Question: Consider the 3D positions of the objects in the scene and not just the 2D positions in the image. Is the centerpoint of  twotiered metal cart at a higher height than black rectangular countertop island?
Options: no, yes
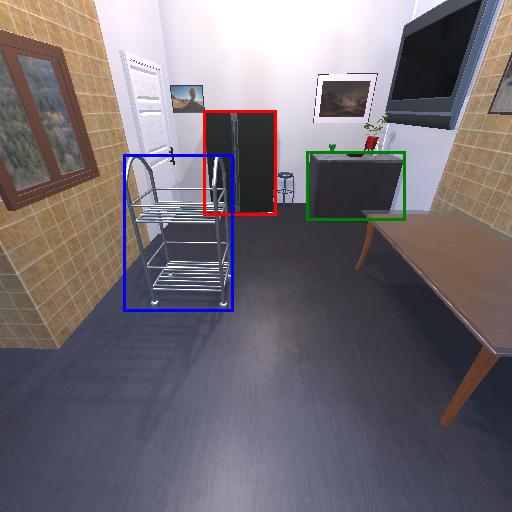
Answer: no